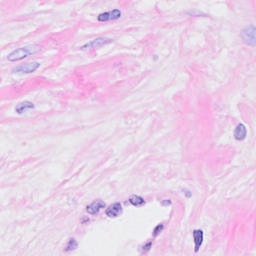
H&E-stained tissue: Breast